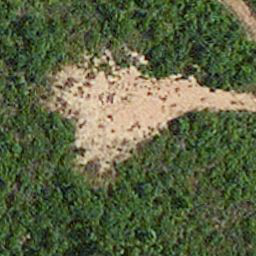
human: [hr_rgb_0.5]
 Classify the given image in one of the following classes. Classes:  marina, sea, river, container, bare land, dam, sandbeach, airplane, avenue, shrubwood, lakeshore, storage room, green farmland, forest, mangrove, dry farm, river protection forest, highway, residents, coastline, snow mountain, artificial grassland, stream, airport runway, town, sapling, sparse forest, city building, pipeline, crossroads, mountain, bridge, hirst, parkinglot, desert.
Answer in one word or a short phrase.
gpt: avenue